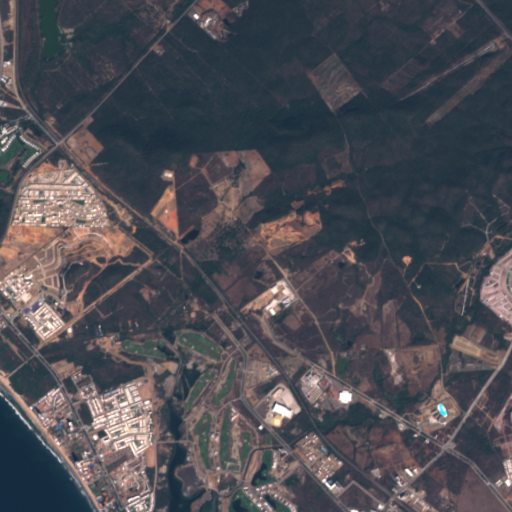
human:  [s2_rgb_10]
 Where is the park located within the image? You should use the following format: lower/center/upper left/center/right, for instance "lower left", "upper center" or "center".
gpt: The park is located in the lower left of the image.
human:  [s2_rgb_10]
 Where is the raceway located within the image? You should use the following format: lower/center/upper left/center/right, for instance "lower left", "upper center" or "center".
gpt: The raceway is located in the upper right of the image.
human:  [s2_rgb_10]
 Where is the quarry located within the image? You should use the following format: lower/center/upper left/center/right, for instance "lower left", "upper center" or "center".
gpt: There is no quarry in the image.